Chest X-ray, AP view. Patient: 28 years old, sex M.
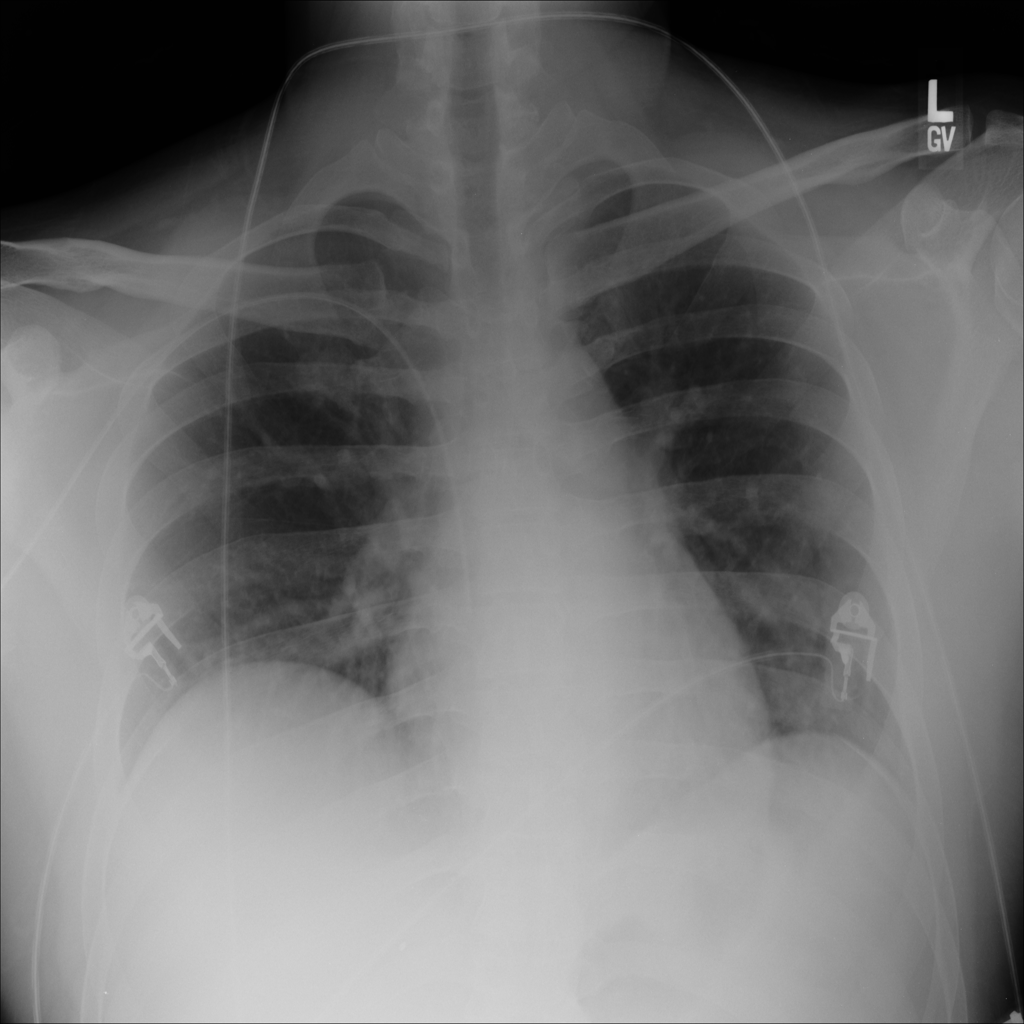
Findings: No Finding